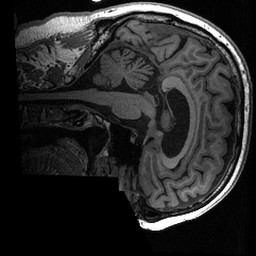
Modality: T1w
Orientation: sagittal
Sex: male
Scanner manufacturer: ge
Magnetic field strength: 3 T
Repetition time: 0.0064 s
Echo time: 0.00281 s